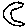
Label: moon